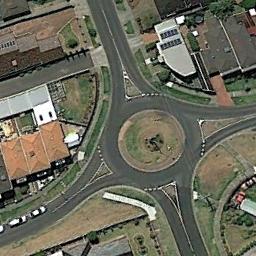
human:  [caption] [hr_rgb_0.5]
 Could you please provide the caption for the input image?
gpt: The roundabout is on the grass next to buildings .

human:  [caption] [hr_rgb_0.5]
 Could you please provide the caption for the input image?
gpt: The roundabout with four exits and entrances is surrounded by some buildings .

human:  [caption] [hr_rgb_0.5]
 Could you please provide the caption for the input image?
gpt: Many buildings of different shapes are around the roundabout .

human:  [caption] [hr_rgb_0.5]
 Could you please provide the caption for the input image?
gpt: There are several moving vehicles on the road at the roundabout, Many buildings and some trees and a few lawns around the roundabout .

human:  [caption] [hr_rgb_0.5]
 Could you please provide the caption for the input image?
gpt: There are some buildings and green lawns beside the roundabout .